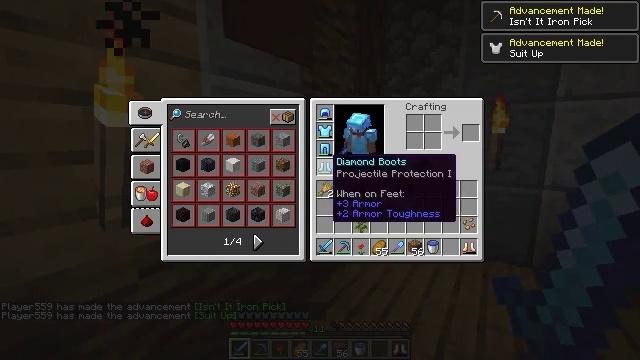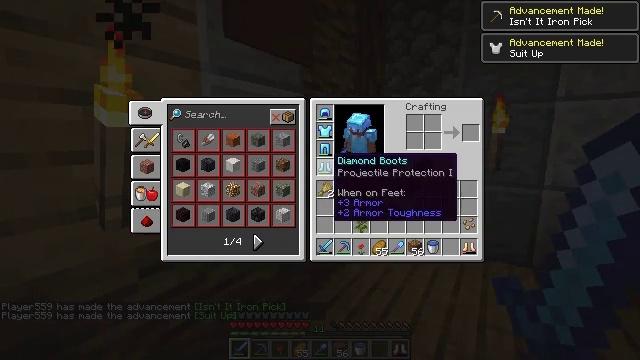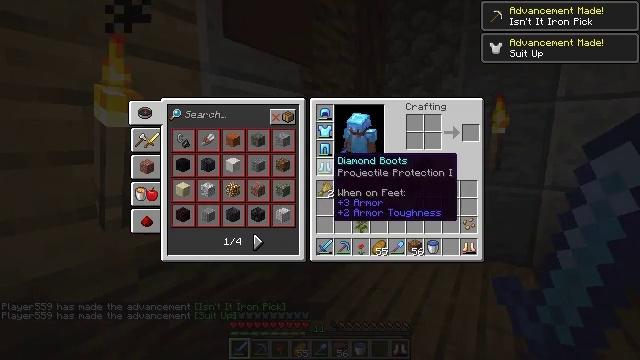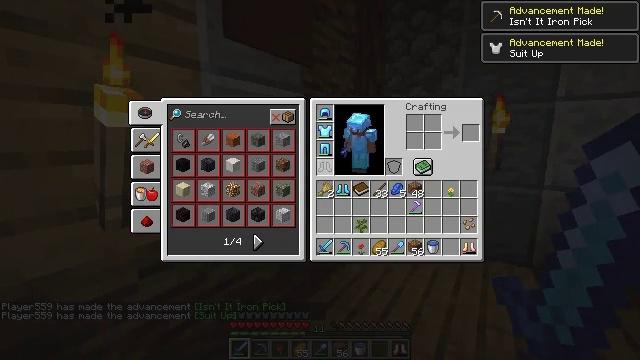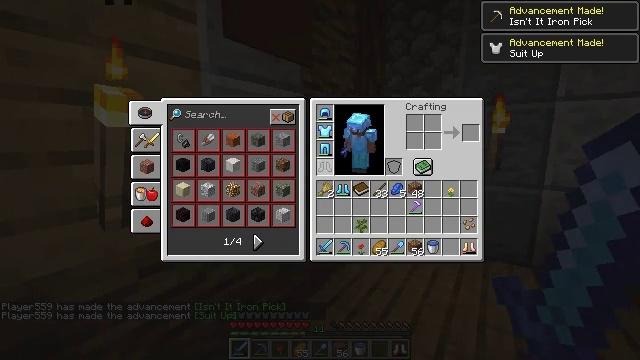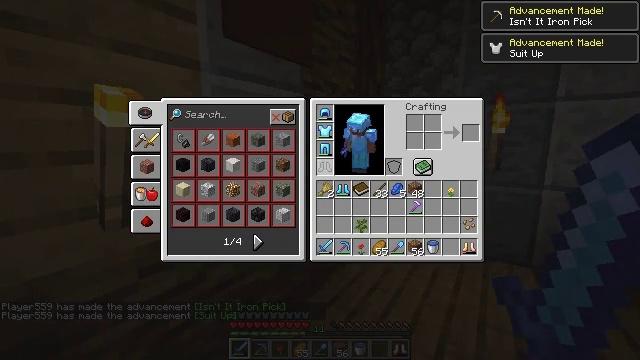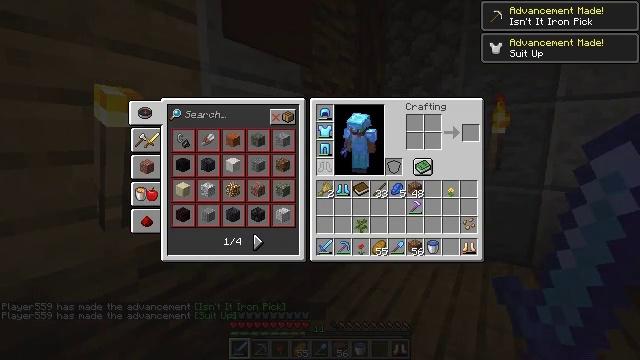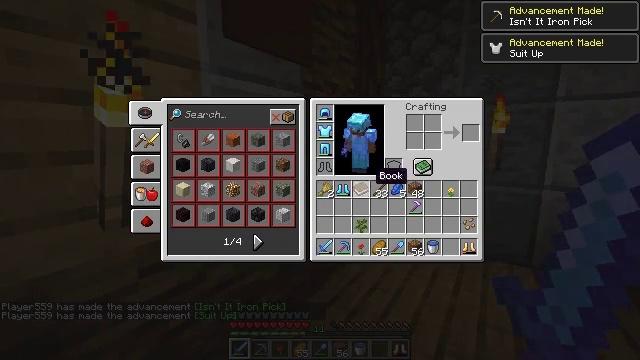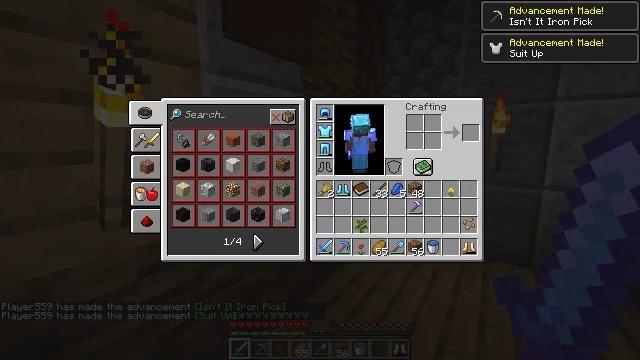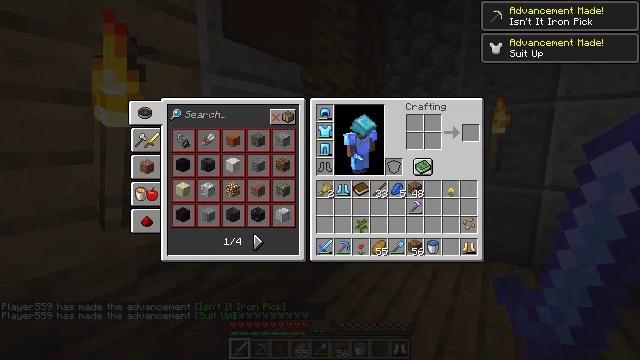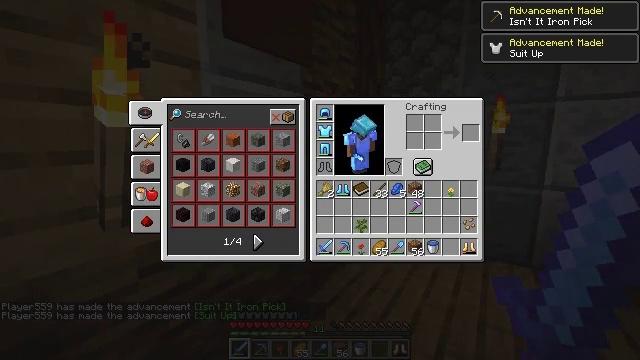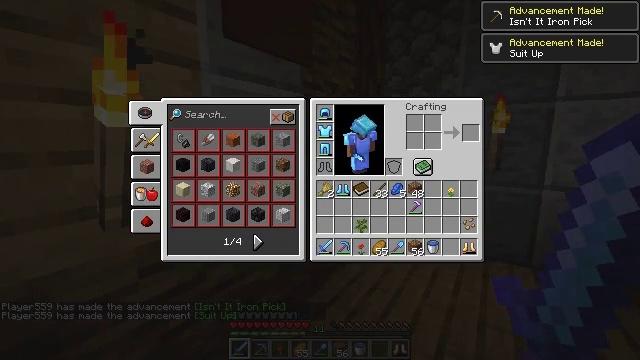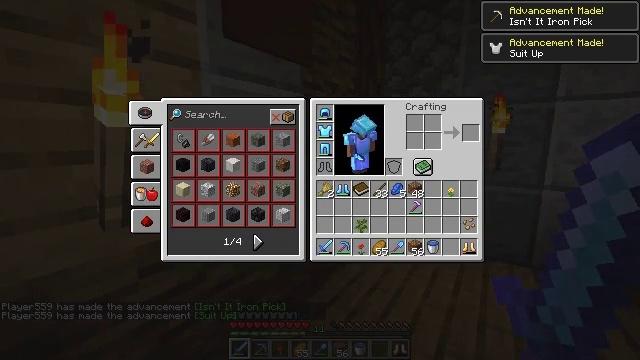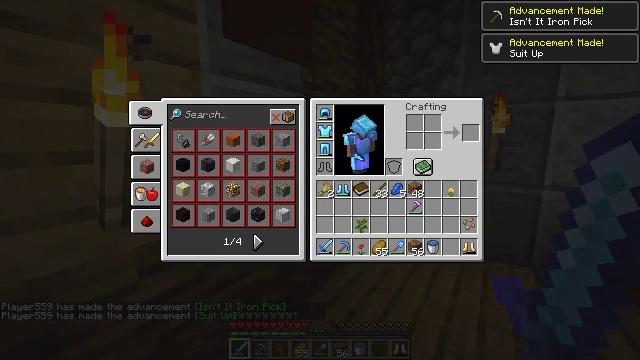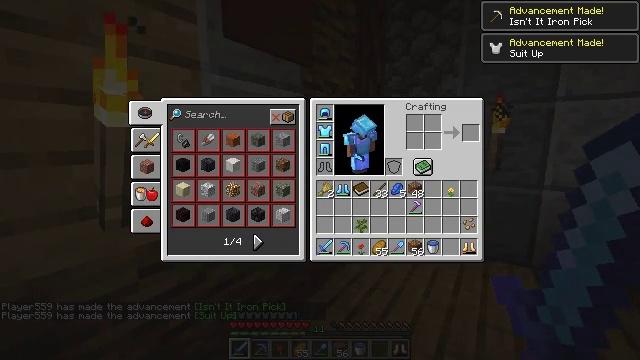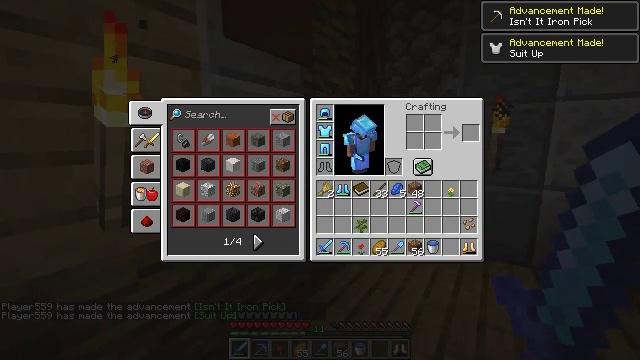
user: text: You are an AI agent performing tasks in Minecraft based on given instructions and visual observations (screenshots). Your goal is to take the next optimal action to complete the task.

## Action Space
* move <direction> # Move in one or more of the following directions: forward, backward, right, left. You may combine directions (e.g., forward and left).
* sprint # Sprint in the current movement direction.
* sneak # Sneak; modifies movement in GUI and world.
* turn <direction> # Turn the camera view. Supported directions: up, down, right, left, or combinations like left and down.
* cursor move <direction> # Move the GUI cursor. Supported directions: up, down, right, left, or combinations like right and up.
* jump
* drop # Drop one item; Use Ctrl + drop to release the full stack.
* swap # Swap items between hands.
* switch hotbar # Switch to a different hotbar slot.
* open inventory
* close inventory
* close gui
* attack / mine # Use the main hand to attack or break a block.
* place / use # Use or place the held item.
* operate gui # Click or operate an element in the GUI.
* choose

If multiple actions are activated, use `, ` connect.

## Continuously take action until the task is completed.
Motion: motion action
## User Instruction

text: Break the tree to get oak logs.
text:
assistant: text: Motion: sneak
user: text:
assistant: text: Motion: sneak
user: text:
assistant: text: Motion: sneak, choose
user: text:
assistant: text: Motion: sneak, choose
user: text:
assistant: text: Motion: sneak, choose
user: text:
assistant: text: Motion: sneak
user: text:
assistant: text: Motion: sneak, cursor move right and down
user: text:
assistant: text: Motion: sneak, cursor move right and down
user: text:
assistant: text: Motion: sneak, cursor move right and down
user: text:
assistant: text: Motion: sneak, cursor move left
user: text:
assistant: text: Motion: sneak, cursor move left
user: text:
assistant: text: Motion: sneak, cursor move left
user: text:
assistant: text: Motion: sneak, cursor move left
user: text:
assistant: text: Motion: sneak
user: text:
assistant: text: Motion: sneak, cursor move left and up
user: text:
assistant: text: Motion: sneak
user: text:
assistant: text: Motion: sneak
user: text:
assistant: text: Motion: sneak
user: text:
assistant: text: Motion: sneak
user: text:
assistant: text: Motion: sneak
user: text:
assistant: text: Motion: sneak, choose
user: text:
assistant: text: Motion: sneak, choose
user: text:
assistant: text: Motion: sneak, choose
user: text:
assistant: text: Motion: sneak
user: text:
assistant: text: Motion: sneak
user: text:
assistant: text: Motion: sneak
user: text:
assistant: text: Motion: no_op
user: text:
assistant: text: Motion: no_op
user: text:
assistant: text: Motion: no_op
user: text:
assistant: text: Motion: close gui